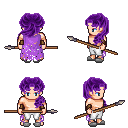
a pixel art fantasy rpg character, male body template, human, light skin, maroon tattered cape, white pants, purple princess hairstyle, leather bracers, white slippers, spear, four views (front, back, left, right), 2x2 character sprite sheet, small pixel art, hard edges, no anti-aliasing